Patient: sex M, age 56
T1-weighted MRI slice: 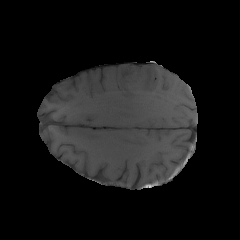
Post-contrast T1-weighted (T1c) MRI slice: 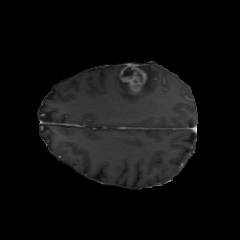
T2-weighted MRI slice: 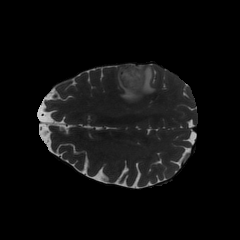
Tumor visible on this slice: yes
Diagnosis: Glioblastoma, IDH-wildtype
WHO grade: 4